Field crop: maize
Growth stage: 1
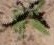
Species: atriplex